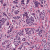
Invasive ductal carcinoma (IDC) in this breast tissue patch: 1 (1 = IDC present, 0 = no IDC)